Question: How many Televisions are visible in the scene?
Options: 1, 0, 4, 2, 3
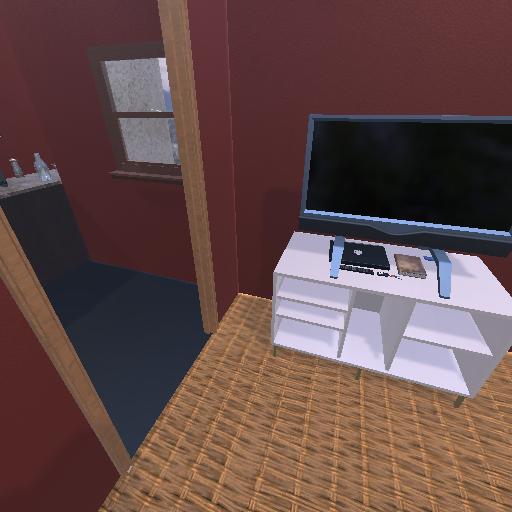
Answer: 1